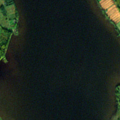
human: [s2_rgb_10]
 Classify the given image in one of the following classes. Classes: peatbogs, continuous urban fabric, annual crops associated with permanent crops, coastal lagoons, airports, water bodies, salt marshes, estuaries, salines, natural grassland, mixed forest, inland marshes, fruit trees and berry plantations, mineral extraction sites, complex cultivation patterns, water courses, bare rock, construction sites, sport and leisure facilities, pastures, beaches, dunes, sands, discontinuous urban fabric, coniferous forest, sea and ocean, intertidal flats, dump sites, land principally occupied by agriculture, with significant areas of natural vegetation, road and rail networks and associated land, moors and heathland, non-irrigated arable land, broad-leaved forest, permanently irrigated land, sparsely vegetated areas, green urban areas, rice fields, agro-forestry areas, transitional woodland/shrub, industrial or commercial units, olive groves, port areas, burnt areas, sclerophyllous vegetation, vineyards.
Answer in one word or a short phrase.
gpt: non-irrigated arable land, land principally occupied by agriculture, with significant areas of natural vegetation, water bodies